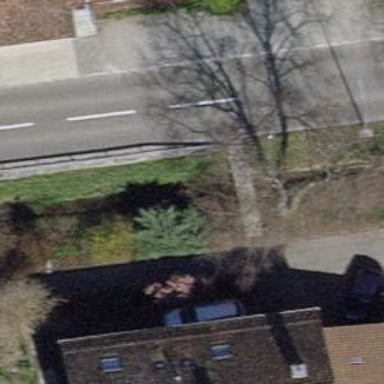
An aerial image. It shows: Footway road on concrete bridge.